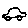
Label: car